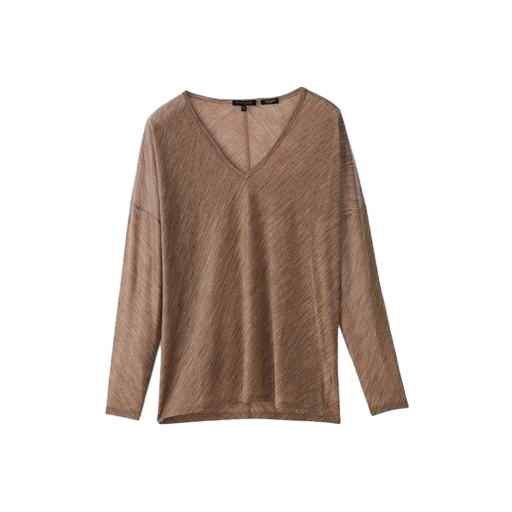
long sleeved brown v-neck, brown femme long-sleeve top, brown long sleeved shirt, white background